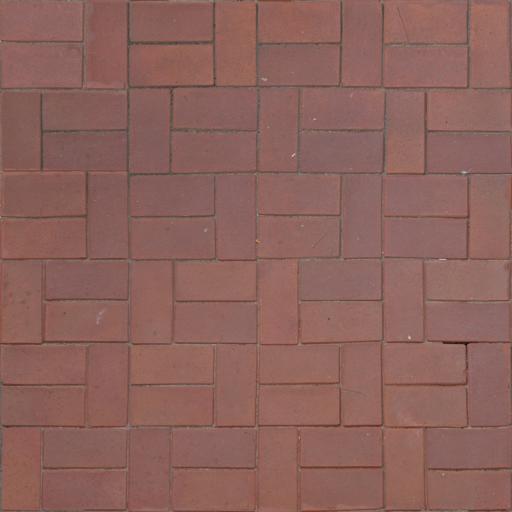
Tags: pavement paving stones